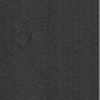
Label: dusty